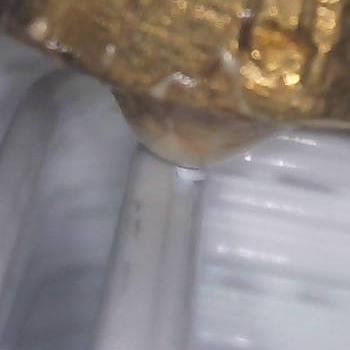
Flow rate: 178%